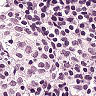
Metastatic tissue present: no